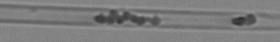
Label: Dactyliosolen_blavyanus